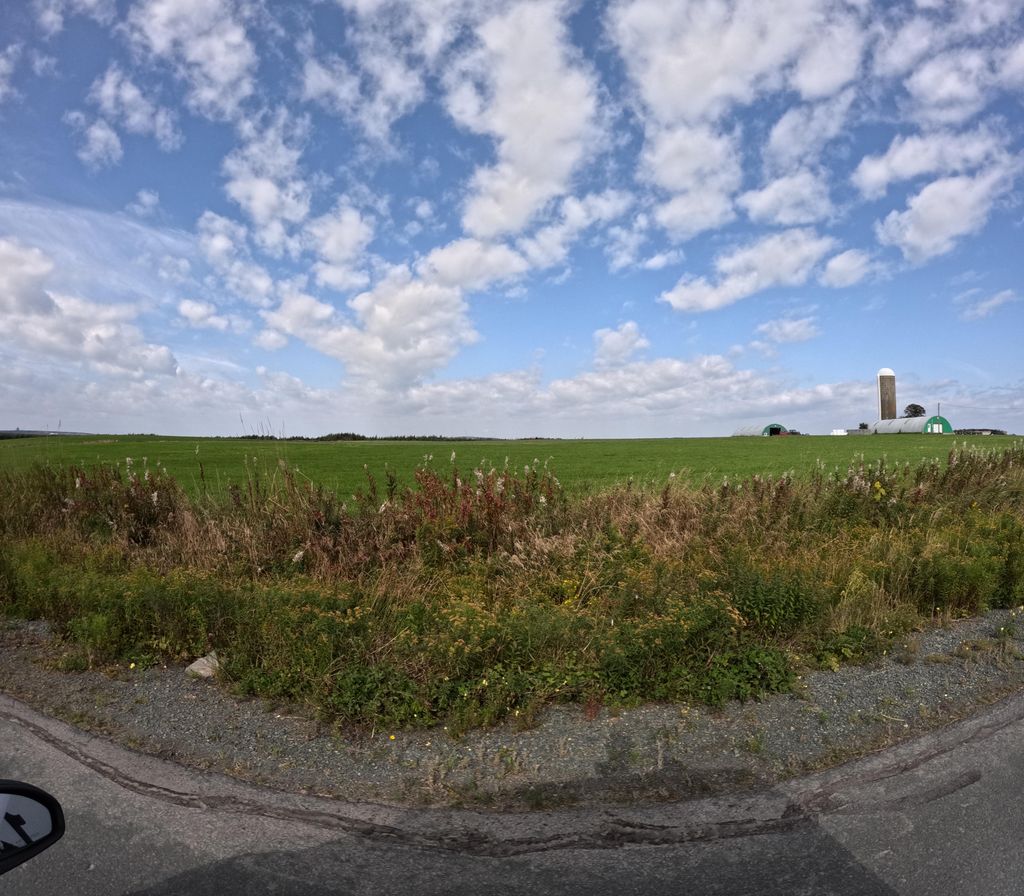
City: st_johns